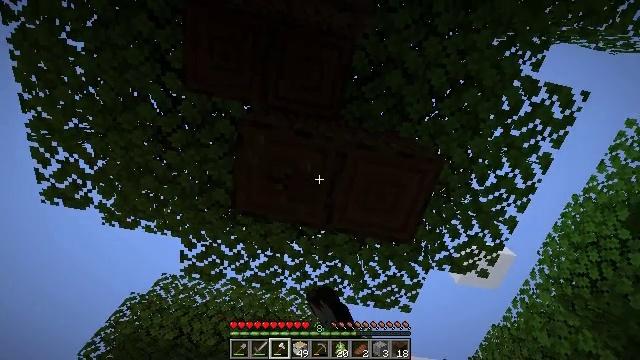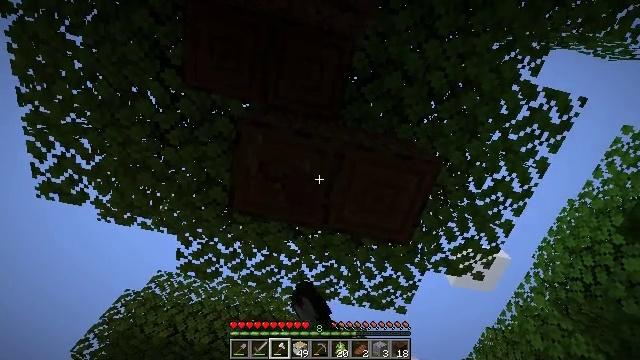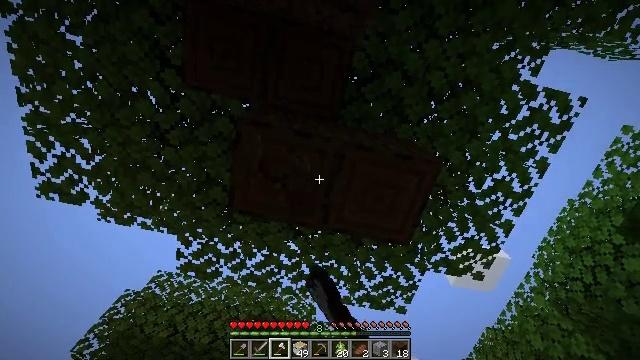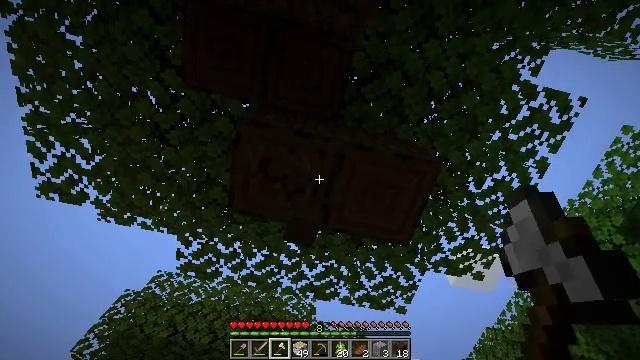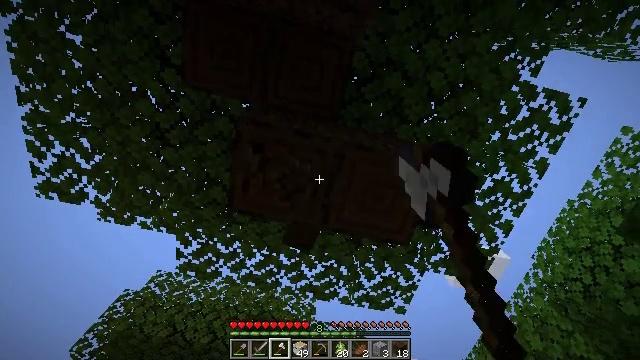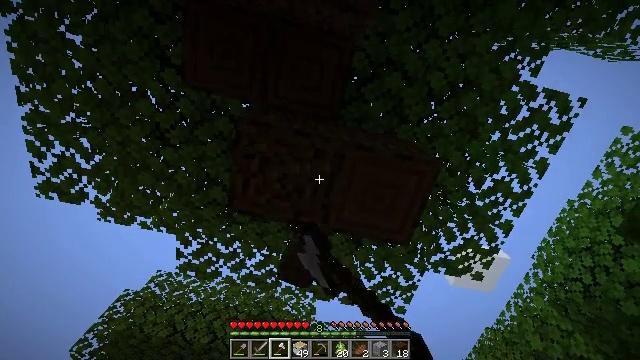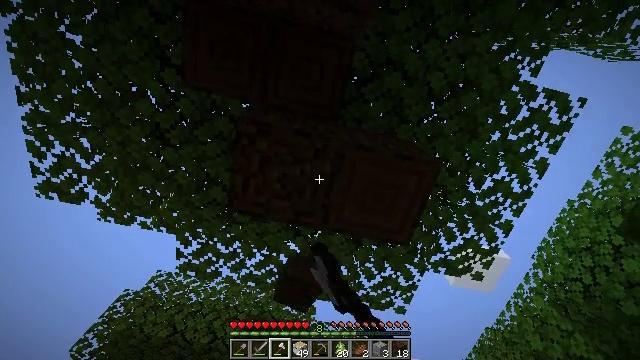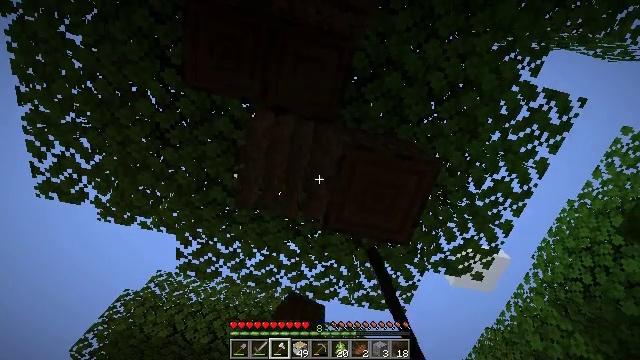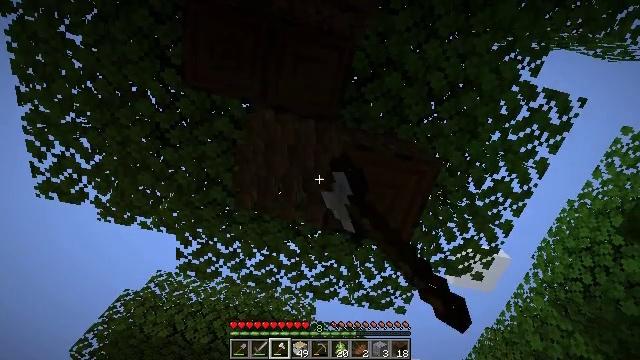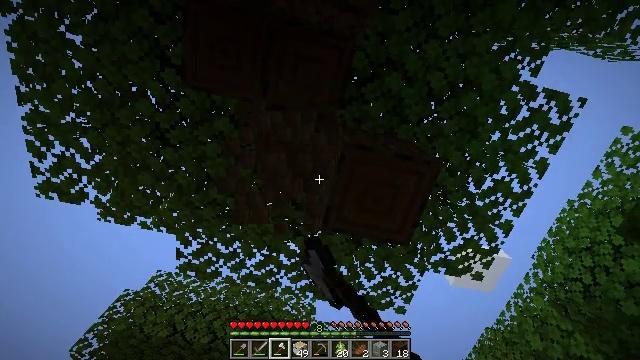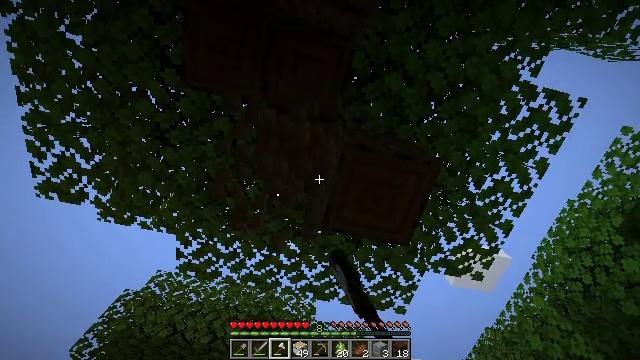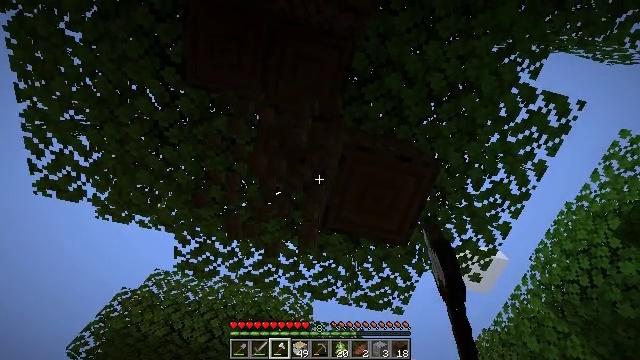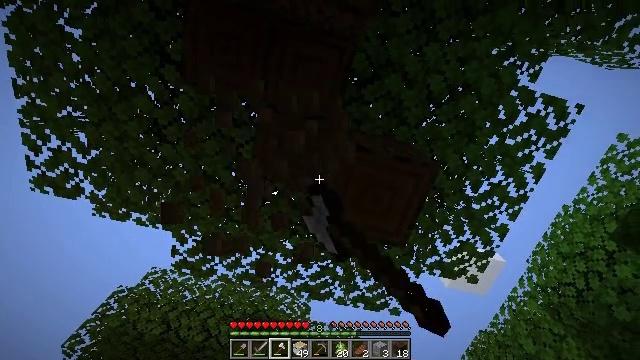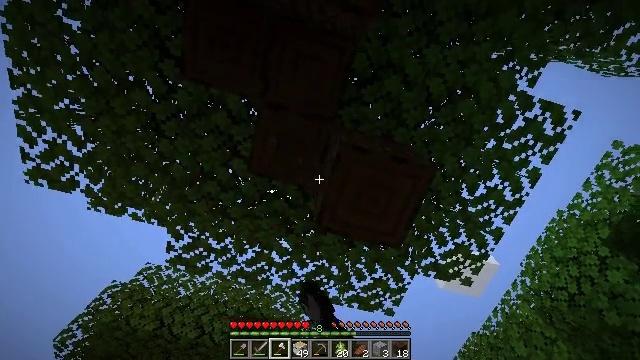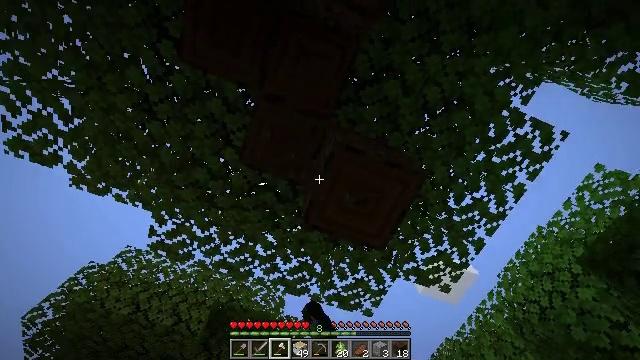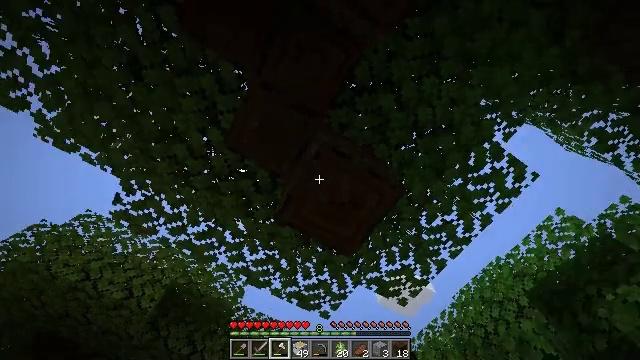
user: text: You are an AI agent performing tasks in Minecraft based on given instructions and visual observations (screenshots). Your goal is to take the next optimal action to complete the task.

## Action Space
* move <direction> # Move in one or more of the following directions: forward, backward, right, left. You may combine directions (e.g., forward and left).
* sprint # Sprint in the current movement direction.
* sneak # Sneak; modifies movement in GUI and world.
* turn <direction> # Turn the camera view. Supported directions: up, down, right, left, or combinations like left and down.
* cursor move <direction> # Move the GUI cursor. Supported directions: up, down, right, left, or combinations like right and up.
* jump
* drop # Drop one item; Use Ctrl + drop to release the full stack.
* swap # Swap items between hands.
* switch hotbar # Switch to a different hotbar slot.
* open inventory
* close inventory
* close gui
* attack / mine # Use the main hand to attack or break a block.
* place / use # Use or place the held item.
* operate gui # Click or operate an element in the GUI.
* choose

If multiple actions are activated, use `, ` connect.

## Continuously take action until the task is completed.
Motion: motion action
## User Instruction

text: Mine the dark oak log from a tree.
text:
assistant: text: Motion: turn right, attack / mine
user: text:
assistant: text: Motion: attack / mine
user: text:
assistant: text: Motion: attack / mine
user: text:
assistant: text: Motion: attack / mine
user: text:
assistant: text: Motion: attack / mine
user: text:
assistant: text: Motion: attack / mine
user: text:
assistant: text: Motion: attack / mine
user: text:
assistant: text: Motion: attack / mine
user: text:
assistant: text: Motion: attack / mine
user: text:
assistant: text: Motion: attack / mine
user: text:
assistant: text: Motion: attack / mine
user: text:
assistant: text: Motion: attack / mine
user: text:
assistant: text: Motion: turn right, attack / mine
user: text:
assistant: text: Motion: turn right, attack / mine
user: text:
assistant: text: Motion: turn right, attack / mine
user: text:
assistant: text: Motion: turn right, attack / mine
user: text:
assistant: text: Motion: turn right, attack / mine
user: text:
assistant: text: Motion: attack / mine
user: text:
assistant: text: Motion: attack / mine
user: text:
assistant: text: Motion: attack / mine
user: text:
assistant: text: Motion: attack / mine
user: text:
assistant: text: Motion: attack / mine
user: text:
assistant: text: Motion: attack / mine
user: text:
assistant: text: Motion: attack / mine
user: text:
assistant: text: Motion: attack / mine
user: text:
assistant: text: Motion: attack / mine
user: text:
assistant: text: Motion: attack / mine
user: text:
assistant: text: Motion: attack / mine
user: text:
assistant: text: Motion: attack / mine
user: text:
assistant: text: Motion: attack / mine